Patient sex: M
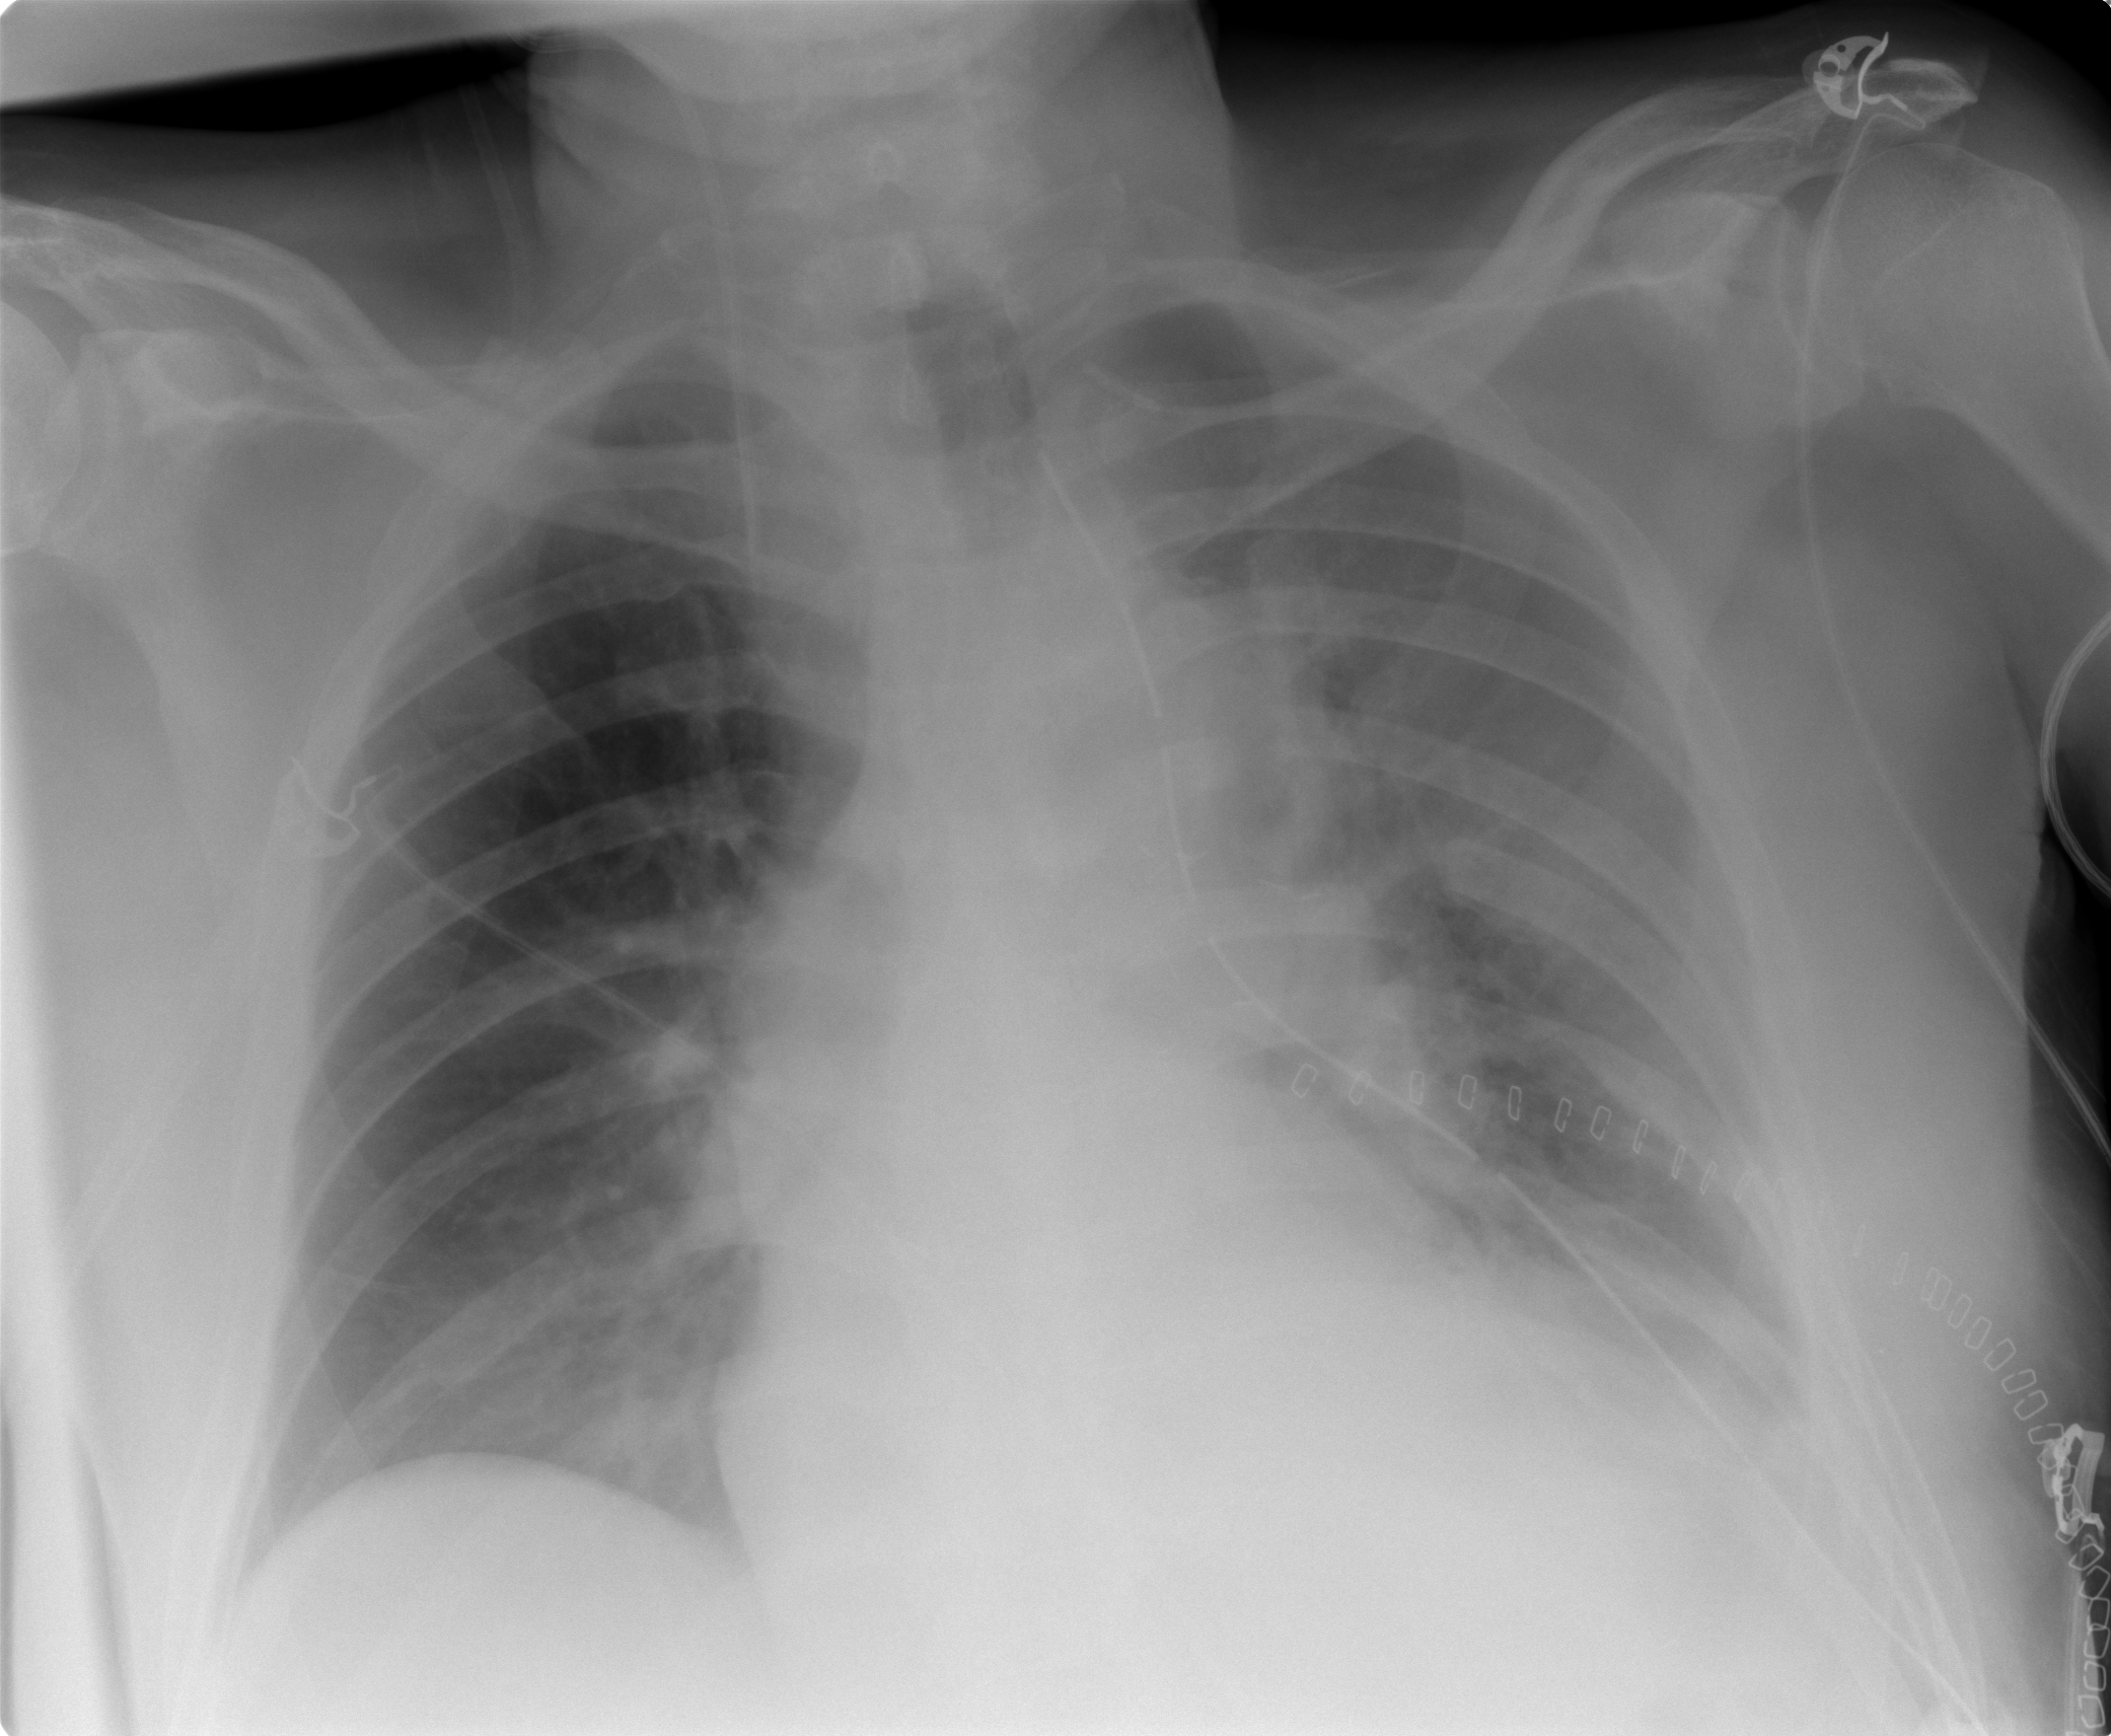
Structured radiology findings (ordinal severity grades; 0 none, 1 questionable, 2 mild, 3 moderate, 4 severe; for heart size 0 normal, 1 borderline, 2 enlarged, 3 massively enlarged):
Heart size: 2
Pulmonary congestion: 0
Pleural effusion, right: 0
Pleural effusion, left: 2
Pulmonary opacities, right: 0
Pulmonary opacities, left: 0
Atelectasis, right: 1
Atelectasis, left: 2